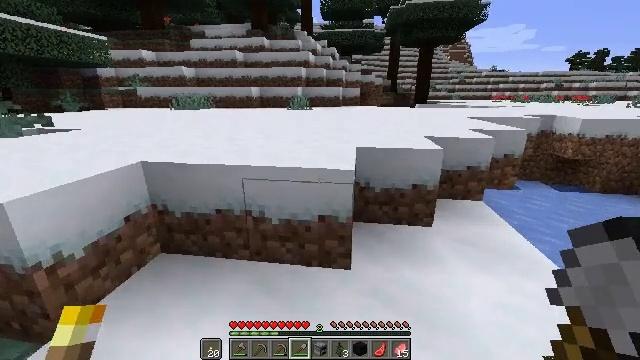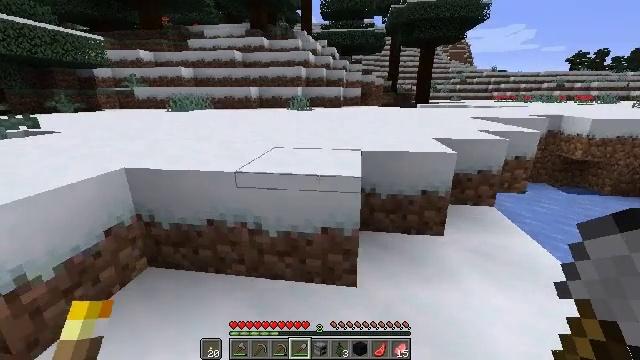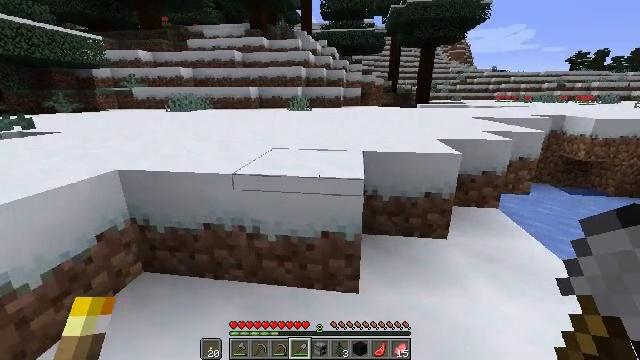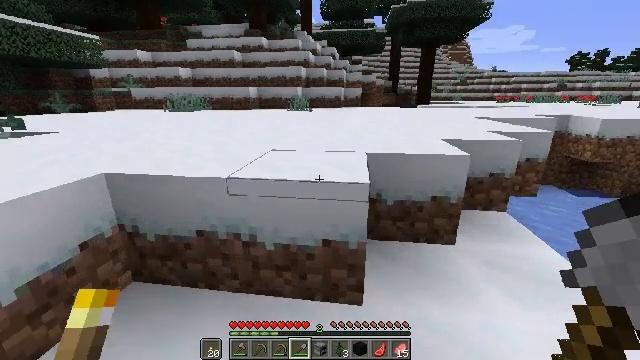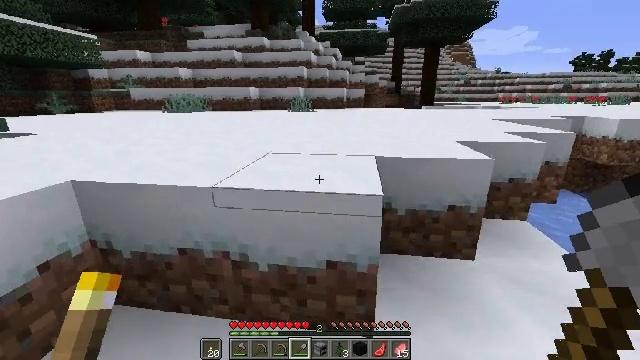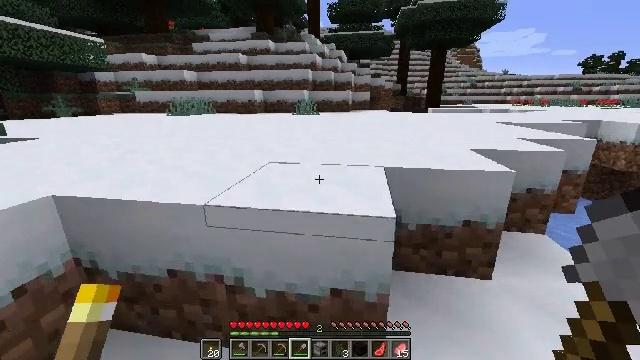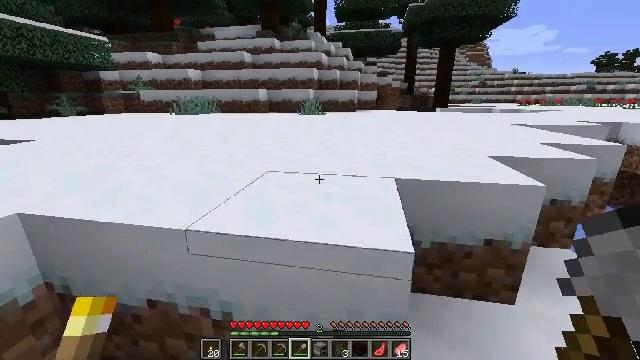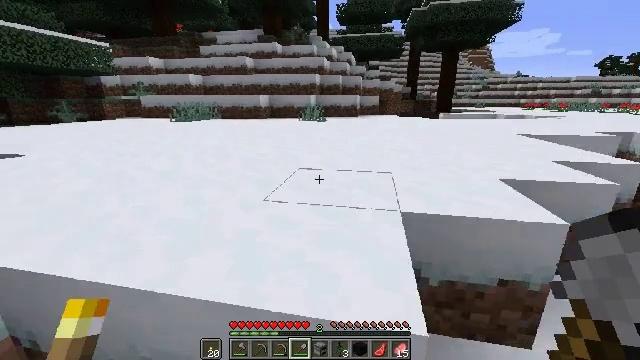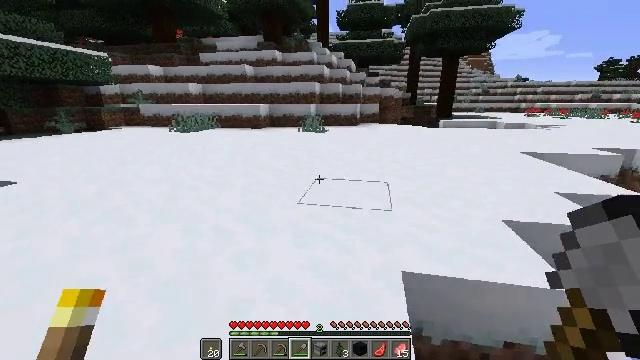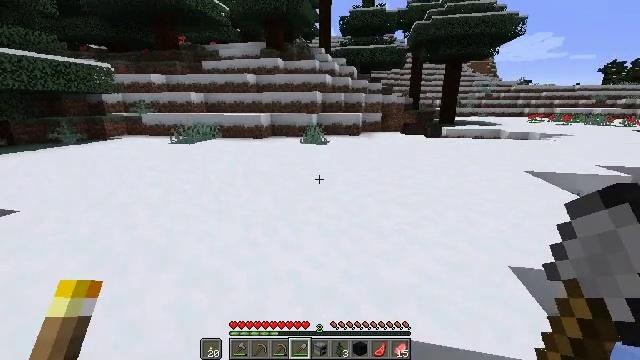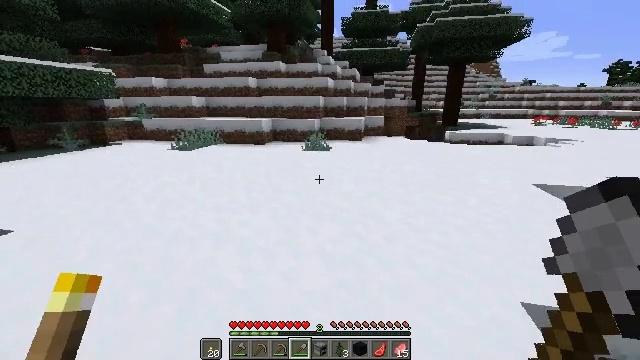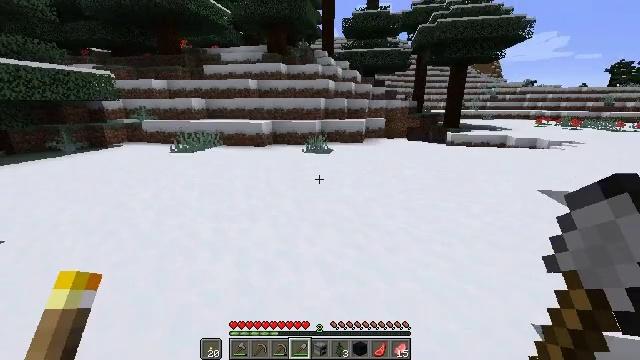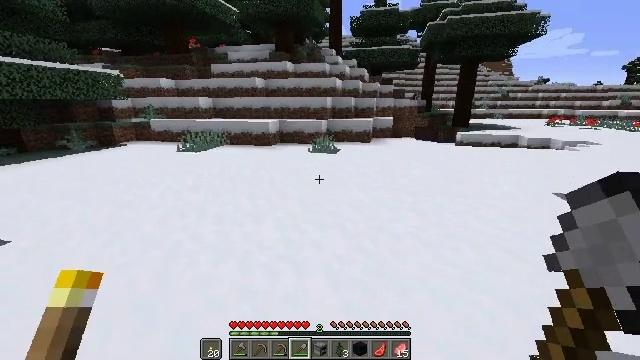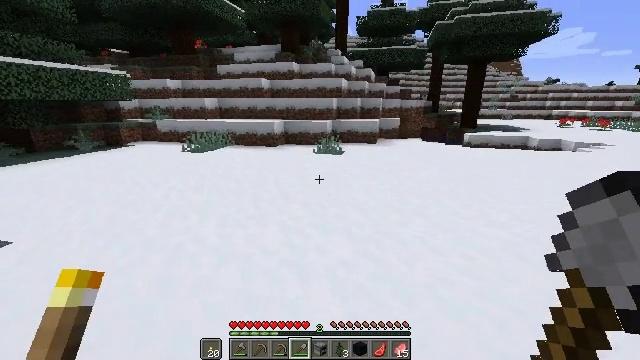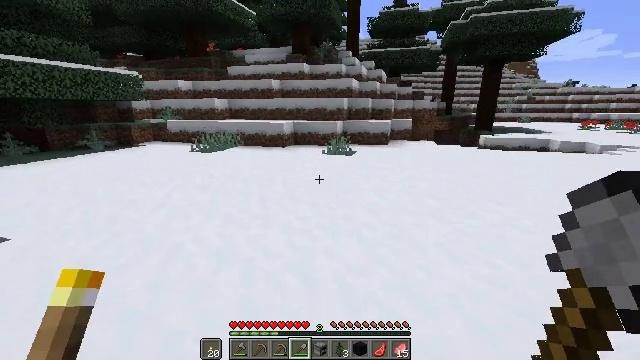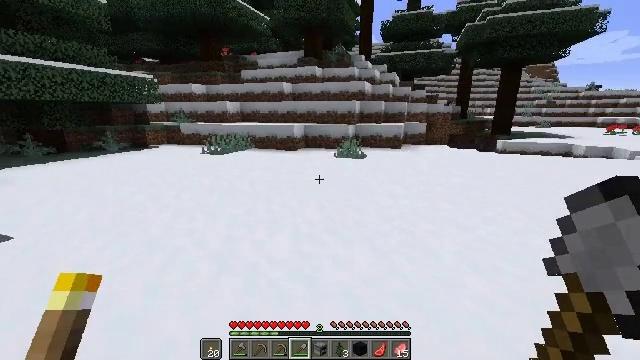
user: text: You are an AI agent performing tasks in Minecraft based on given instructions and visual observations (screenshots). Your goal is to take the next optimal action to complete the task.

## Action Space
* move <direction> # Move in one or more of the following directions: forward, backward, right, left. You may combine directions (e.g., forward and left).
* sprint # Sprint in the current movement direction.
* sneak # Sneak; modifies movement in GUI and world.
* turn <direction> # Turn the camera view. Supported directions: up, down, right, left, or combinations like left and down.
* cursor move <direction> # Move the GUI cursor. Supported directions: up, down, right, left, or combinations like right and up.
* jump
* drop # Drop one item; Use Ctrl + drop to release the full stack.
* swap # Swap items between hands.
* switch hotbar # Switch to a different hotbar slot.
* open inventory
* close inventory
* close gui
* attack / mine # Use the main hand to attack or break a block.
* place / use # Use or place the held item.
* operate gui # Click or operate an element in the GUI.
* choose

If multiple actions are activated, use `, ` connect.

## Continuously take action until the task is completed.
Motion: motion action
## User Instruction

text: Shovel the snow to gather it.
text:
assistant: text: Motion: move forward
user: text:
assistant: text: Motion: move forward
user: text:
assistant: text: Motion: move forward
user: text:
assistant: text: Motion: move forward
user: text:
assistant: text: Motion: move forward, turn left
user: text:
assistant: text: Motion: move forward, turn left
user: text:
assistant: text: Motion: move forward, jump
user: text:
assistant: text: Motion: move forward, jump
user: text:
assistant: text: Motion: move forward, jump
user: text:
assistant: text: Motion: move forward
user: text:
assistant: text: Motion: move forward
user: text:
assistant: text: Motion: move forward, turn left
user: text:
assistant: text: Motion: move forward, turn left
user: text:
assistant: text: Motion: move forward, turn left
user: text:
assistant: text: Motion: move forward, turn left and up
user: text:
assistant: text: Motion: move forward, turn left and up
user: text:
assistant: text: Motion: move forward
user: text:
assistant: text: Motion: move forward and move right
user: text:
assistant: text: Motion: move forward and move right
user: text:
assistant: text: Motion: move forward and move right
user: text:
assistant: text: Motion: move forward and move right, turn right and down
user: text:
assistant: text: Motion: move forward, turn right and down
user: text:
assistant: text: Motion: move forward, turn right and down
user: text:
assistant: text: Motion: move forward, turn right
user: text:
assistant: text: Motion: move forward
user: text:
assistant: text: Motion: move forward
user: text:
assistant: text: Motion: move forward
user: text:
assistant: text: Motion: move forward, turn right
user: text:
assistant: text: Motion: move forward, turn right
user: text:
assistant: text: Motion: move forward, turn right